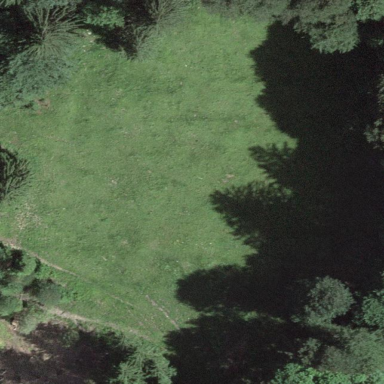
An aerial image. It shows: Beautiful meadow.